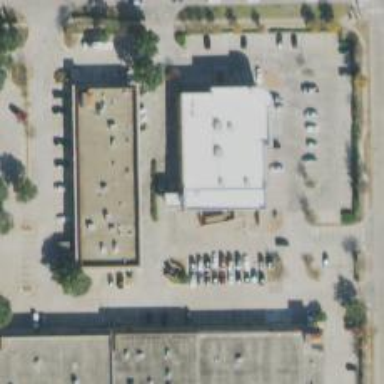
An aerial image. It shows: Pharmacy providing healthcare services.